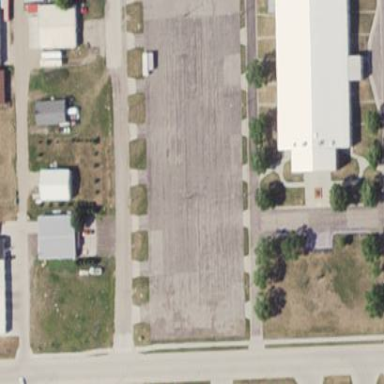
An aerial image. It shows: Parking area with surface.